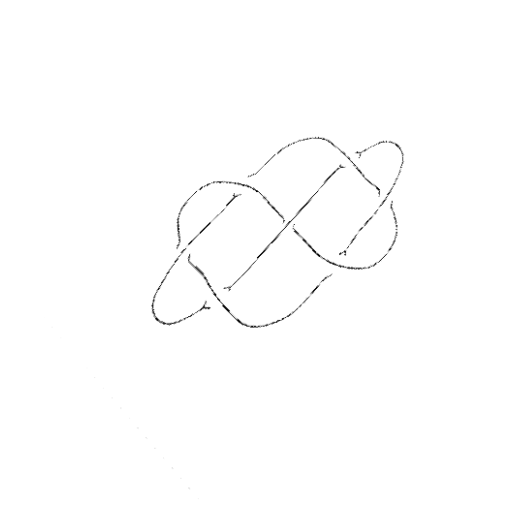
Crossing number: 7